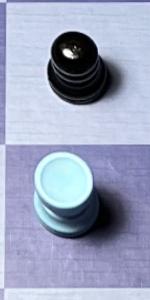
Label: Rook_White